Interaction volume radius: 10 \u00c5
Interaction volume height: 20 \u00c5
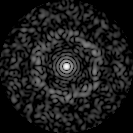
Disorder parameter: 0.8351